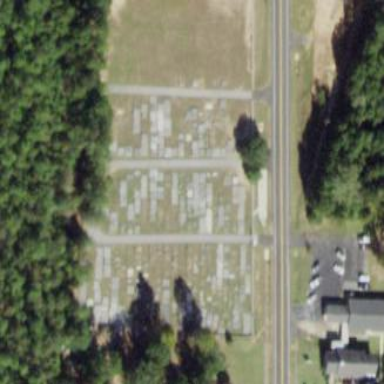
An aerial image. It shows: Cemetery.